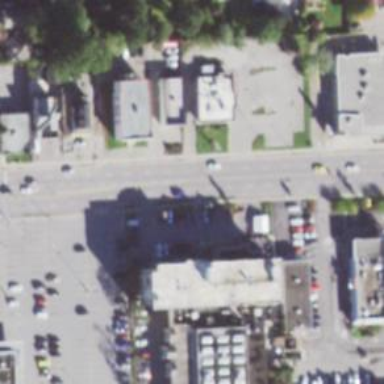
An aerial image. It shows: Retail area.